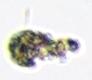
Label: Detritus